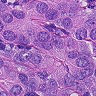
Metastatic tissue present: yes